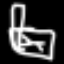
Label: bed